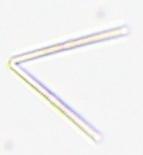
Label: Thalassionema